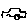
Label: car